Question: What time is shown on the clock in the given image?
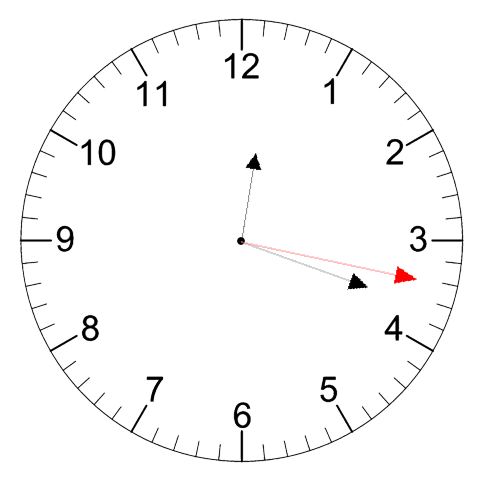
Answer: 12:18:17